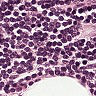
Metastatic tissue present: no